Question: I am new learner in advance java. I am trying to save my data through the jQuery and ajax but the data is inserted in the database.
When i click on the submit button without inserting anything in the column there should be an empty entry in the data base but when i filled all my textboxes then it shouldn't be inserted in the db.

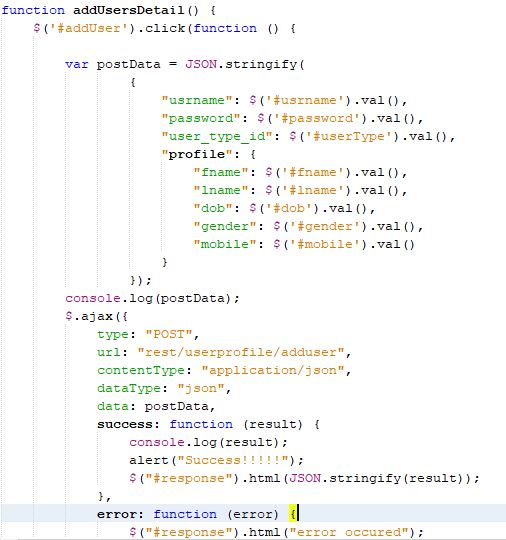
Answer: Are you getting data in('console.log(postdata)'),
if yes just add 'onclick="addUserdetails()"' to your submit button, for confirmation you just add an alert just below the addUserdetails function.
'''
function addUserdetails()
{
alert("Submit is working")
}
'''